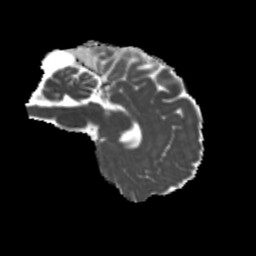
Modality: MD
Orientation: sagittal
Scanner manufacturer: siemens
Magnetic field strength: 3 T
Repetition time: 4 s
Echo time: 0.0594 s